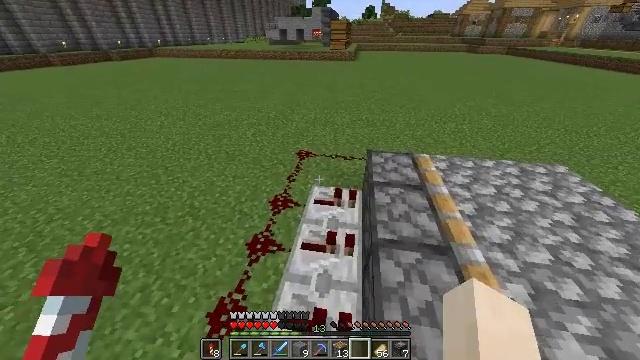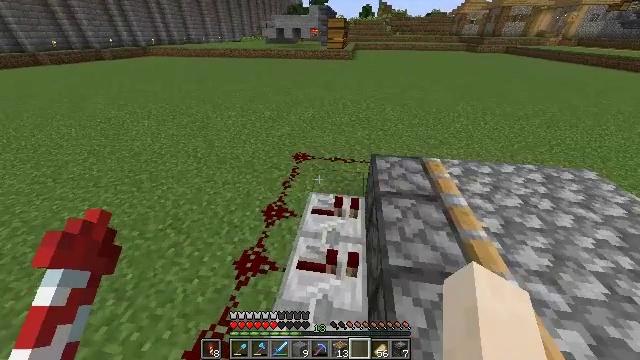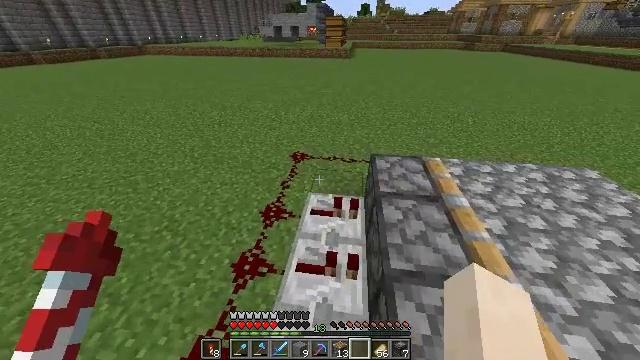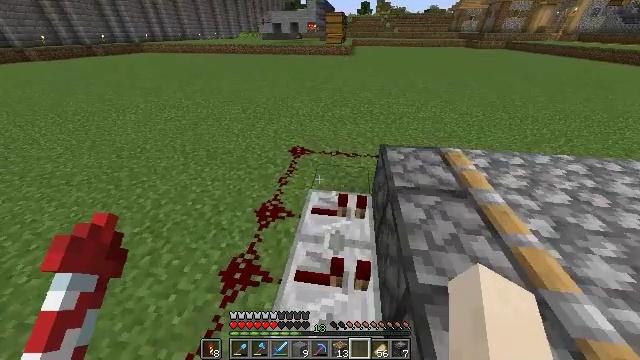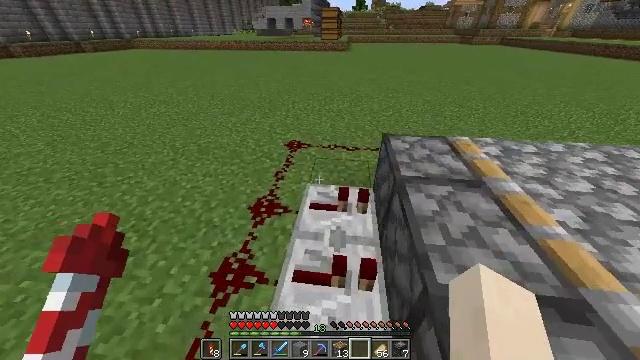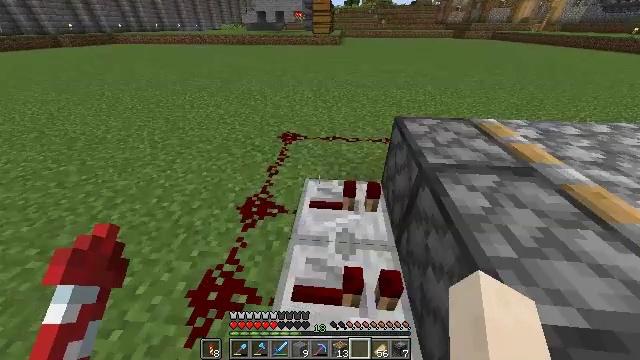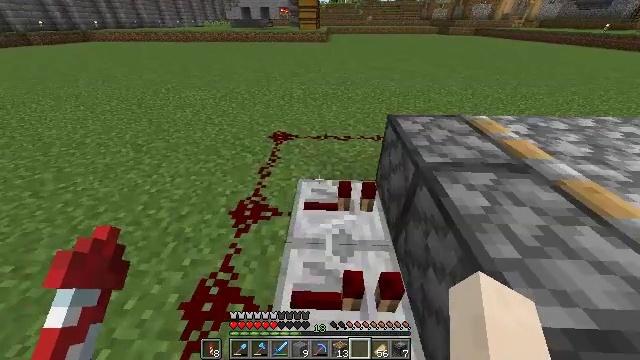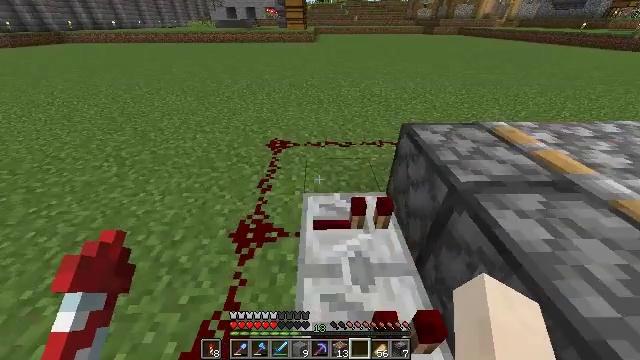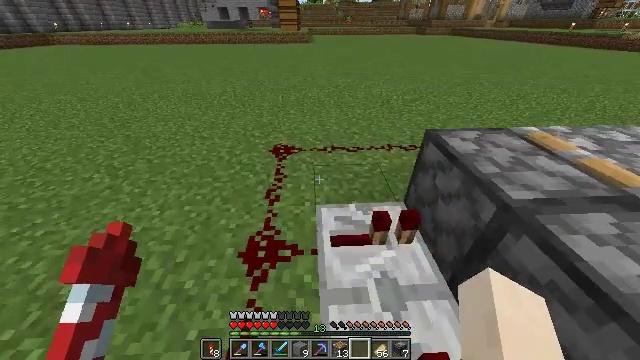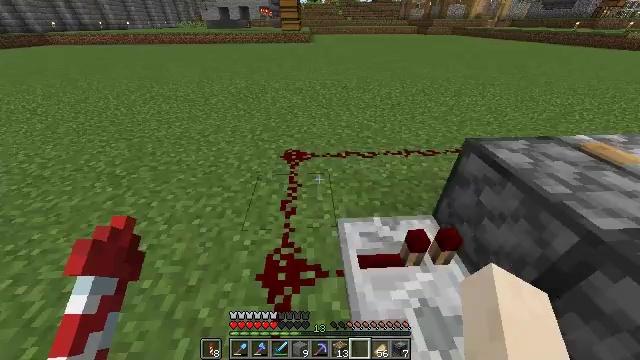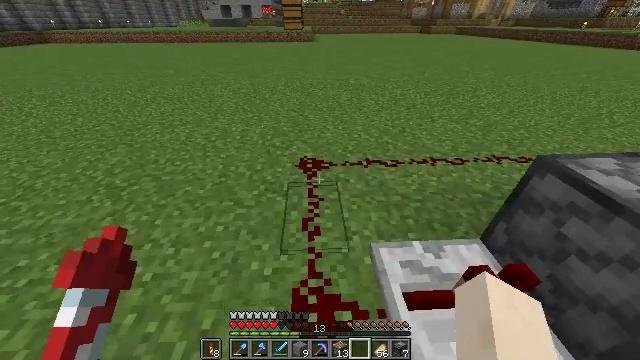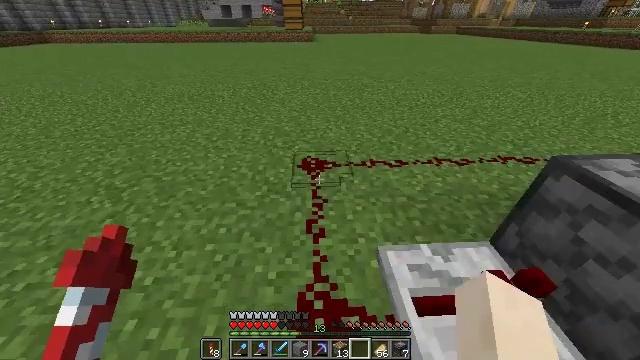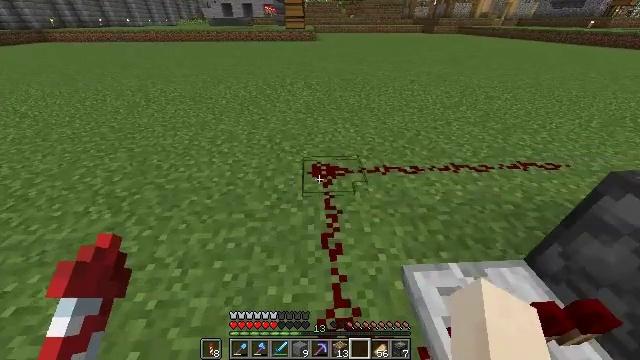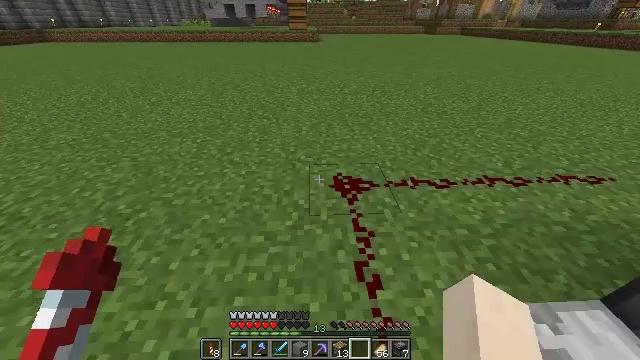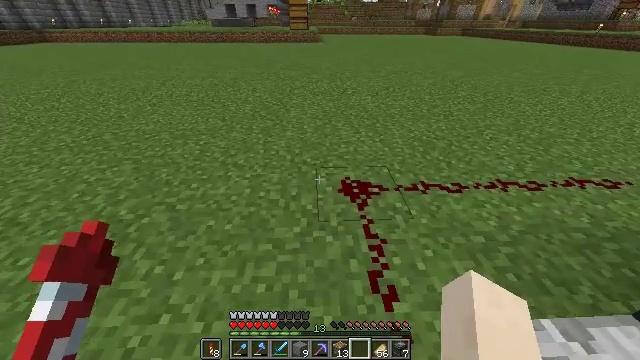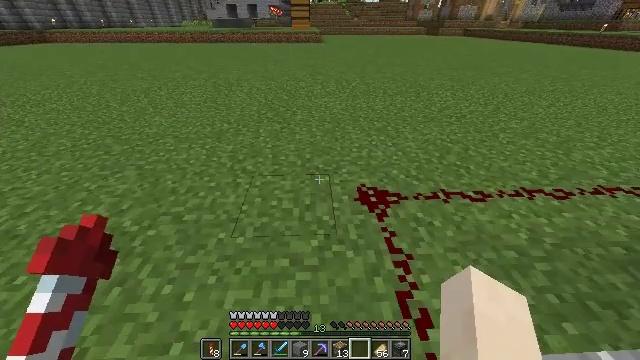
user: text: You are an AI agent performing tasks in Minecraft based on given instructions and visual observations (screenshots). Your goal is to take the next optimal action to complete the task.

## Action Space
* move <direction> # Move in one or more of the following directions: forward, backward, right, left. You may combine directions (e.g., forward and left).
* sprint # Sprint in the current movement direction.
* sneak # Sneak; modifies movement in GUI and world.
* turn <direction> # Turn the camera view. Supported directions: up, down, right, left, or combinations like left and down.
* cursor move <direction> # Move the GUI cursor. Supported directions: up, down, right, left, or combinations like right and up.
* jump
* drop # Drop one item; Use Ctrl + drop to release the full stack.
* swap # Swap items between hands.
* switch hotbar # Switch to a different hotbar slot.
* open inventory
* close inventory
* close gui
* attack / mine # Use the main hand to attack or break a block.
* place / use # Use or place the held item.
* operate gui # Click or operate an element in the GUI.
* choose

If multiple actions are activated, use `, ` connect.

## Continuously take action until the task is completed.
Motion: motion action
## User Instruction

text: Break the redstone wire to disrupt circuits.
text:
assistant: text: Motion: move forward
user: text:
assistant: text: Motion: move forward
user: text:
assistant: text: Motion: move forward and move left
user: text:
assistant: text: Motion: move forward and move left, turn right
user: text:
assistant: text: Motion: move forward and move left, turn right
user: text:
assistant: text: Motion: move forward and move left, turn right
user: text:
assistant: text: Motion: move forward and move left, turn right
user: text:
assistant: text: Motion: move forward and move left, turn right
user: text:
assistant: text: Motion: move forward and move left
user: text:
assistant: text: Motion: move forward and move left
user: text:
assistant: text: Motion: move forward and move left
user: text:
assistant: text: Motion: move forward and move left
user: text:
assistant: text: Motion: move forward and move left
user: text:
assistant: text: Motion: move forward and move left
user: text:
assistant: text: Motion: no_op
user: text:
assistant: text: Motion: no_op
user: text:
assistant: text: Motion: no_op
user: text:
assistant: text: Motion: no_op
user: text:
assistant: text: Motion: no_op
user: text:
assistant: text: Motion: no_op
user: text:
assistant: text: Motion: no_op
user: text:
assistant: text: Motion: no_op
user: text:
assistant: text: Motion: no_op
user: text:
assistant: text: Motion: no_op
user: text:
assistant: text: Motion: no_op
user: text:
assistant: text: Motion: turn right
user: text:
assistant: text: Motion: turn right and up
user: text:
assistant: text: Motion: turn right and up
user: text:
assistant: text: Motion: turn right and up
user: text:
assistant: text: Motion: turn right and up